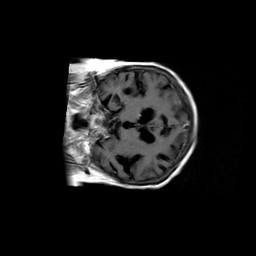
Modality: T1w
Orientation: coronal
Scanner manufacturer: ge
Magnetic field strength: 1.5 T
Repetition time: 3.135 s
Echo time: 0.04185 s